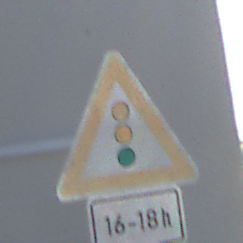
Verkehrszeichen: Lichtzeichenanlage
Zusatzzeichen unten: ZeitangabenOhneBeschraenkungAufWochentage1
Umgebung: Outdoor, Urban
Tageszeit: MorningAfternoon
Wetter: Clear
Licht: Natural
Jahreszeit: NotSpecified
Kontrast: HighContrast